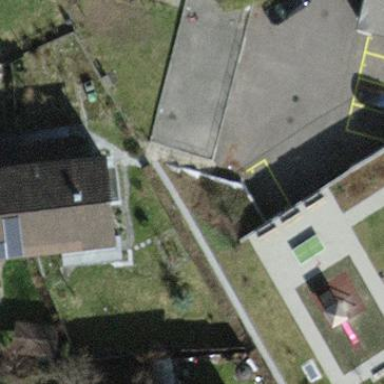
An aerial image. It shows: Group of garages.